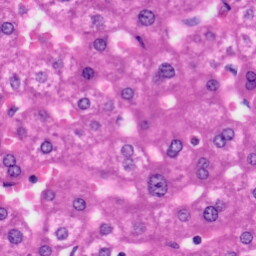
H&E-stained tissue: Liver